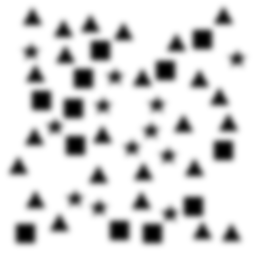
Squares: 12
Triangles: 24
Stars: 12
Total shapes: 48